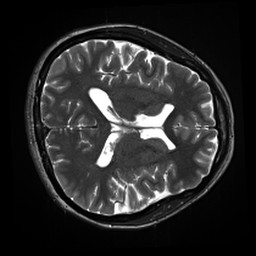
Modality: inplaneT2
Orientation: axial
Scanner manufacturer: siemens
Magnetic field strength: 3 T
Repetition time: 11 s
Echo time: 0.059 s